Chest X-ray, PA view. Patient: 54 years old, sex M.
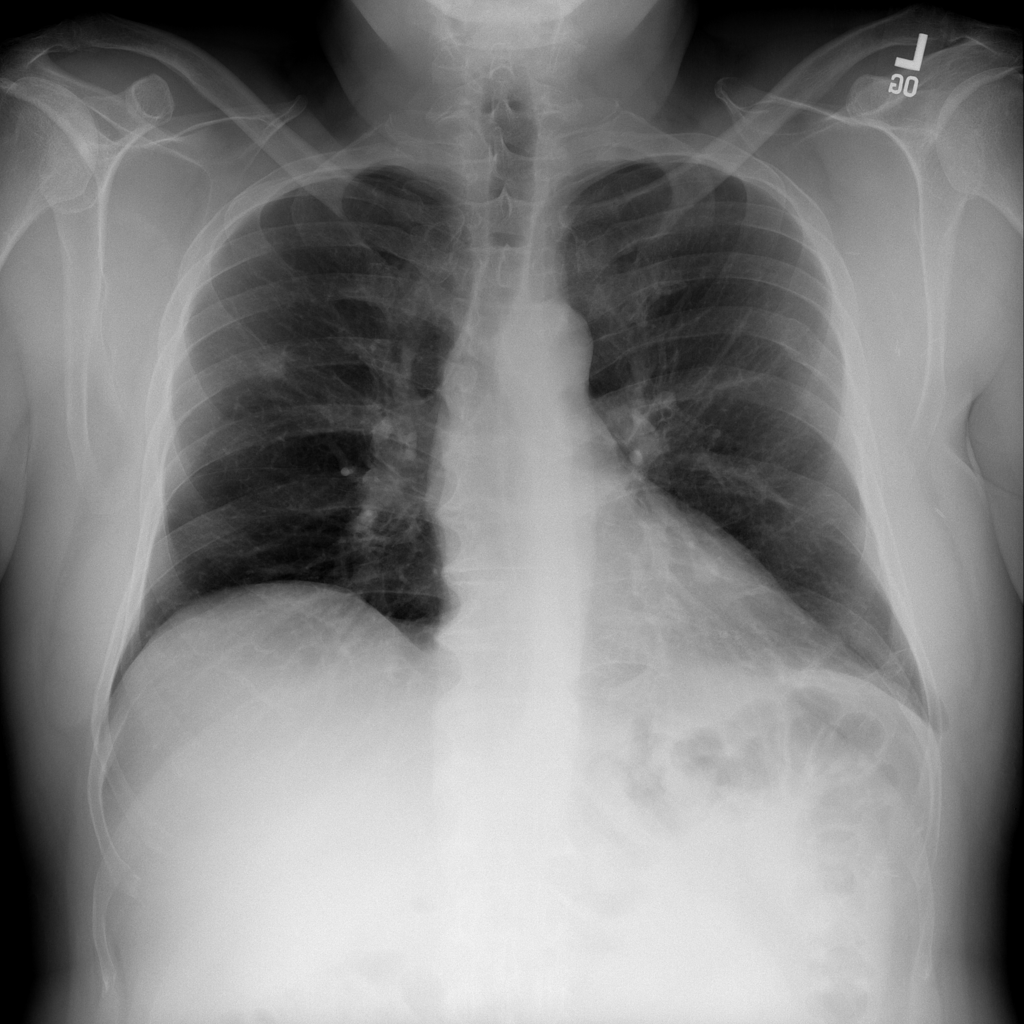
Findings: No Finding